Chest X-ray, PA view. Patient: 49 years old, sex F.
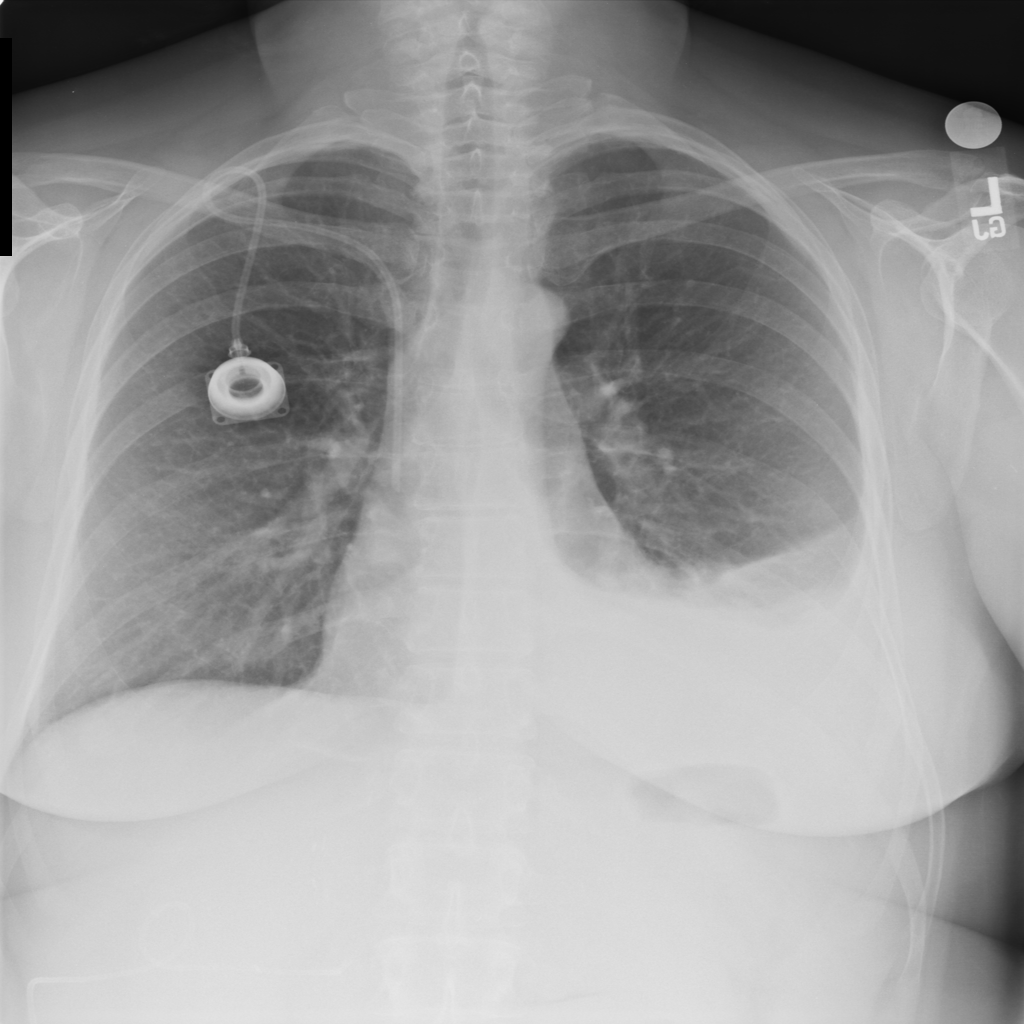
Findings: Atelectasis, Effusion